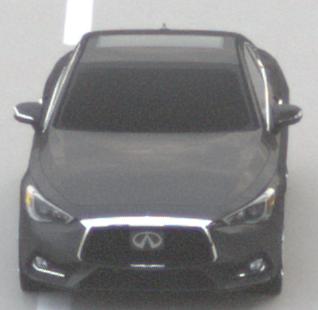
Make: Infiniti
Model: Q60 2.0t
Detailed model: Q60 (V37)
Model produced from: 2016/10
Model produced until: 2018/08
Doors: 2
Color: gray
Road condition: dry road
Daytime: morning or afternoon
Contrast: low contrast